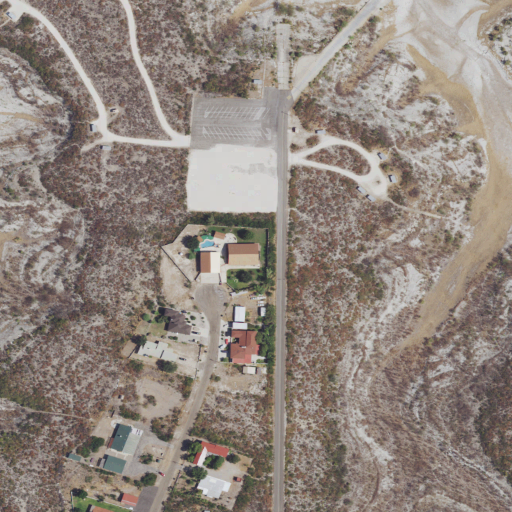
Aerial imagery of cape in Texas named Black Brush Point containing shrub, grassland, open development, low intensity development, medium intensity development, barren land, herbaceous wetlands, high intensity development, and open water